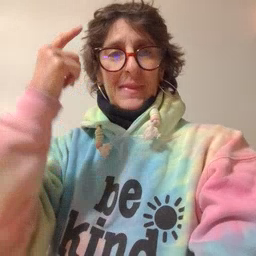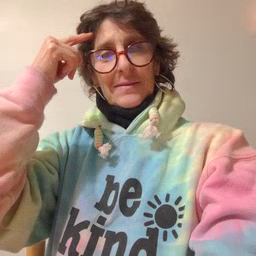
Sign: think